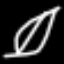
Label: leaf